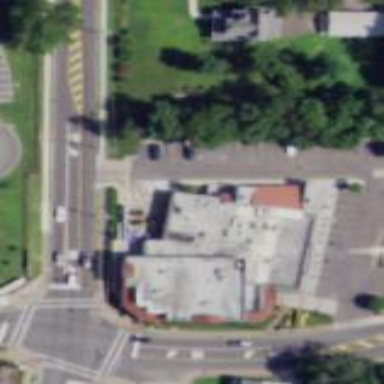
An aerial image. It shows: Building that serves as bar.